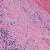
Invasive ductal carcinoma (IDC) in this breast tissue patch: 1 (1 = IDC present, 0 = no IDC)